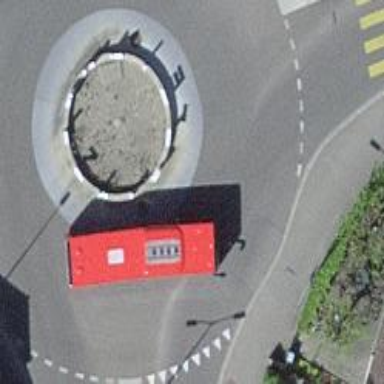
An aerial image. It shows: Tertiary road with asphalt surface leading to roundabout.